【题型】证明题　【知识点】立体几何　【难度】medium
如图，在四棱锥$P-ABCD$中，底面$ABCD$为菱形，$E$，$F$分别为$PA$，$BC$的中点。

（1）证明：$EF \parallel$平面$PCD$。

（2）若$PD \perp$平面$ABCD$，$\angle ADC = 120^\circ$，且$PD = 2AD = 4$，求直线$AF$与平面$DEF$所成角的正弦值。

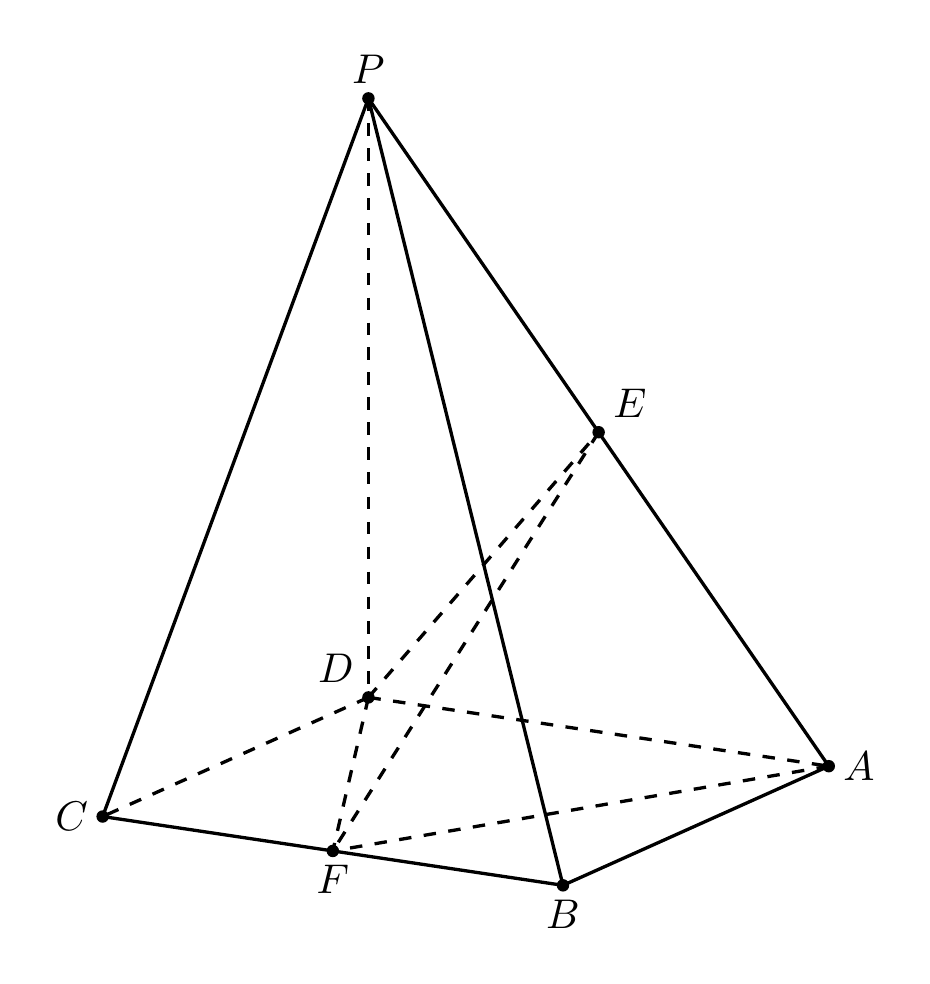
【解答】
【答案】（1）证明见解析；

（2）$\boldsymbol{\dfrac{4\sqrt{35}}{35}}$

【分析】（1）取$PD$的中点$G$，连接$CG$，$EG$，则由三角形中位线定理可得$EG \parallel AD$，$EG = \frac{1}{2}AD$，再结合底面四边形为菱形，可得四边形$EGCF$为平行四边形，从而得$EF \parallel CG$，然后由线面平行的判定定理可得结论。\\
（2）由已知可得$DF$，$DA$，$DP$两两垂直，所以以$D$为坐标原点建立如图所示的空间直角坐标系$D-xyz$，然后利用空间向量求解即可。

【解答】（1）证明：取$PD$的中点$G$，连接$CG$，$EG$，\\
因为$E$，$F$分别为$PA$，$BC$的中点，\\
所以$EG \parallel AD$，$EG = \frac{1}{2}AD$，\\
又底面$ABCD$为菱形，所以$CF \parallel AD$，$CF = \frac{1}{2}AD$，\\
所以$EG \parallel CF$，$EG = CF$，\\
所以四边形$EGCF$为平行四边形，\\
所以$EF \parallel CG$，\\
又$CG \subset$平面$PCD$，$EF \not\subset$平面$PCD$，\\
所以$EF \parallel$平面$PCD$。

（2）解：连接$BD$，\\
因为$PD \perp$平面$ABCD$，$DF$，$DA \subset$平面$ABCD$，\\
所以$PD \perp DF$，$PD \perp DA$，\\
因为四边形$ABCD$为菱形，$\angle ADC = 120^\circ$，\\
所以$\triangle BCD$为等边三角形，\\
因为$F$为$BC$的中点，\\
所以$DF \perp BC$，\\
因为$BC \parallel DA$，\\
所以$DF \perp DA$，\\
所以$DF$，$DA$，$DP$两两垂直，\\
所以以$D$为坐标原点建立如图所示的空间直角坐标系$D-xyz$，

因为$AD = PD = 2$，所以$D(0,0,0)$，$F(\sqrt{3},0,0)$，$A(0,2,0)$，$E(0,1,2)$，\\
则$\overrightarrow{DE} = (0,1,2)$，$\overrightarrow{DF} = (\sqrt{3},0,0)$，$\overrightarrow{AF} = (\sqrt{3},-2,0)$，

设平面$DEF$的法向量$\vec{m} = (x,y,z)$，\\
则
\[
\begin{cases}
\vec{m} \cdot \overrightarrow{DE} = y + 2z = 0 \\
\vec{m} \cdot \overrightarrow{DF} = \sqrt{3}x = 0
\end{cases}
\]
令$z = 1$，得$\vec{m} = (0,-2,1)$，

设直线$AF$与平面$DEF$所成的角为$\theta$，\\
则$\sin\theta = |\cos\langle\vec{m},\overrightarrow{AF}\rangle| = \frac{|\vec{m} \cdot \overrightarrow{AF}|}{|\vec{m}| |\overrightarrow{AF}|} = \frac{|4|}{\sqrt{5} \times \sqrt{7}} = \frac{4\sqrt{35}}{35}$，

所以直线$AF$与平面$DEF$所成角的正弦值为$\frac{4\sqrt{35}}{35}$。
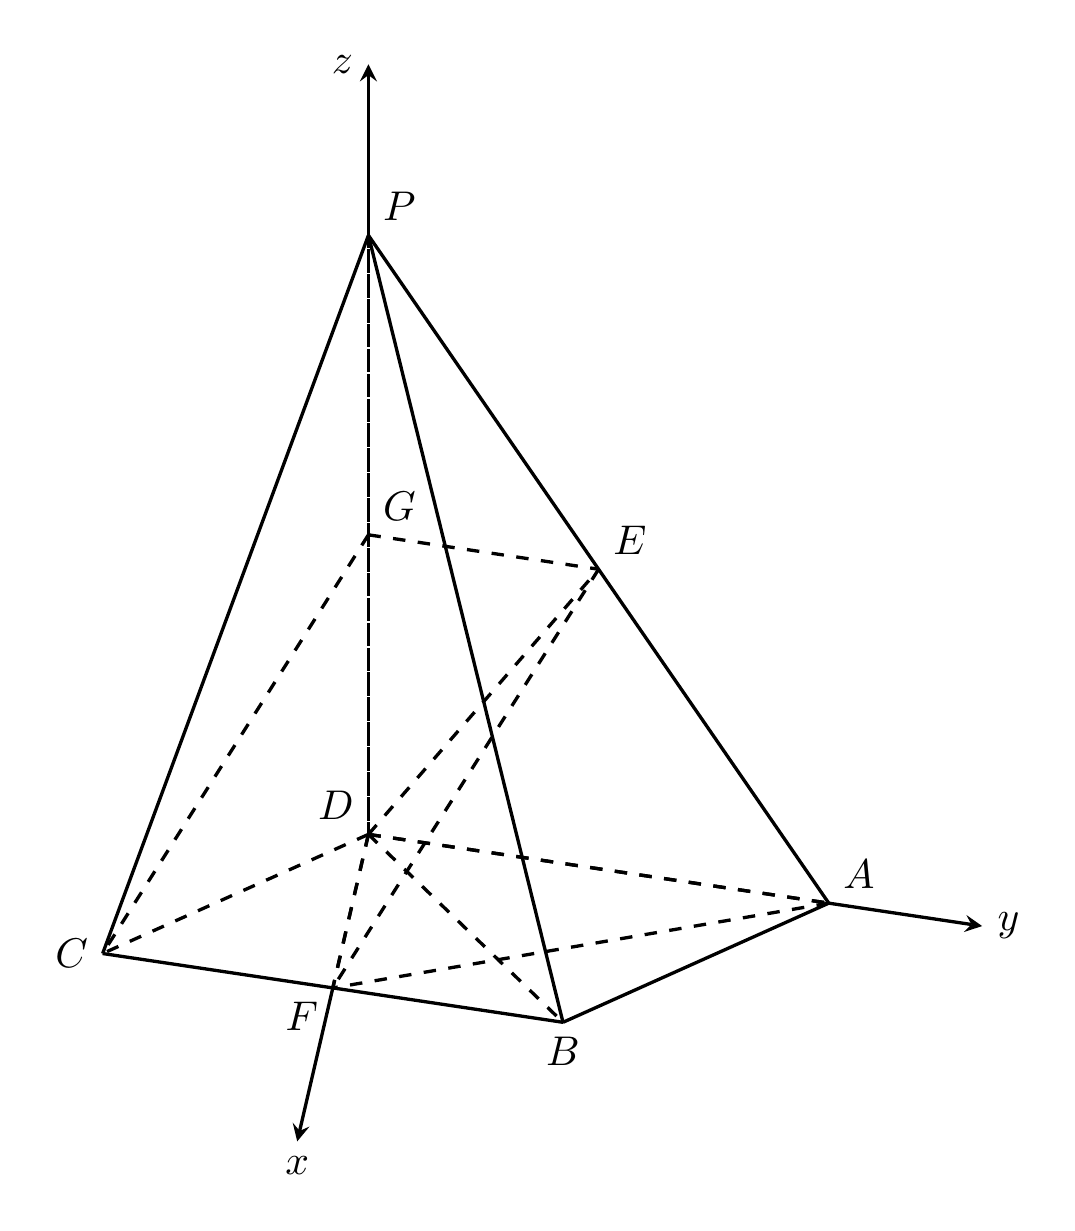